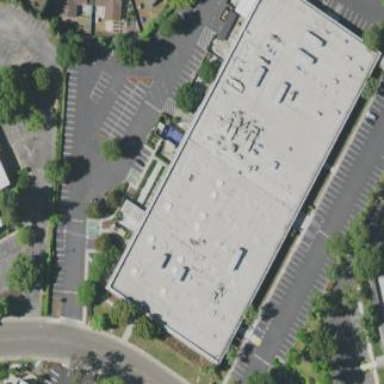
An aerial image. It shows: Office building.